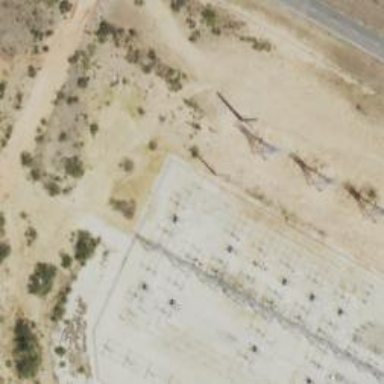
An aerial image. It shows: Power tower.